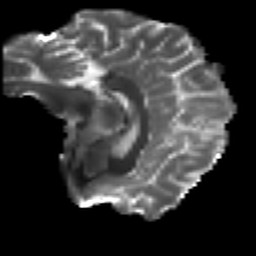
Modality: T2w
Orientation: sagittal
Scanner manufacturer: ge
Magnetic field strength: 3 T
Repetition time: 7.98 s
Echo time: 0.0701 s